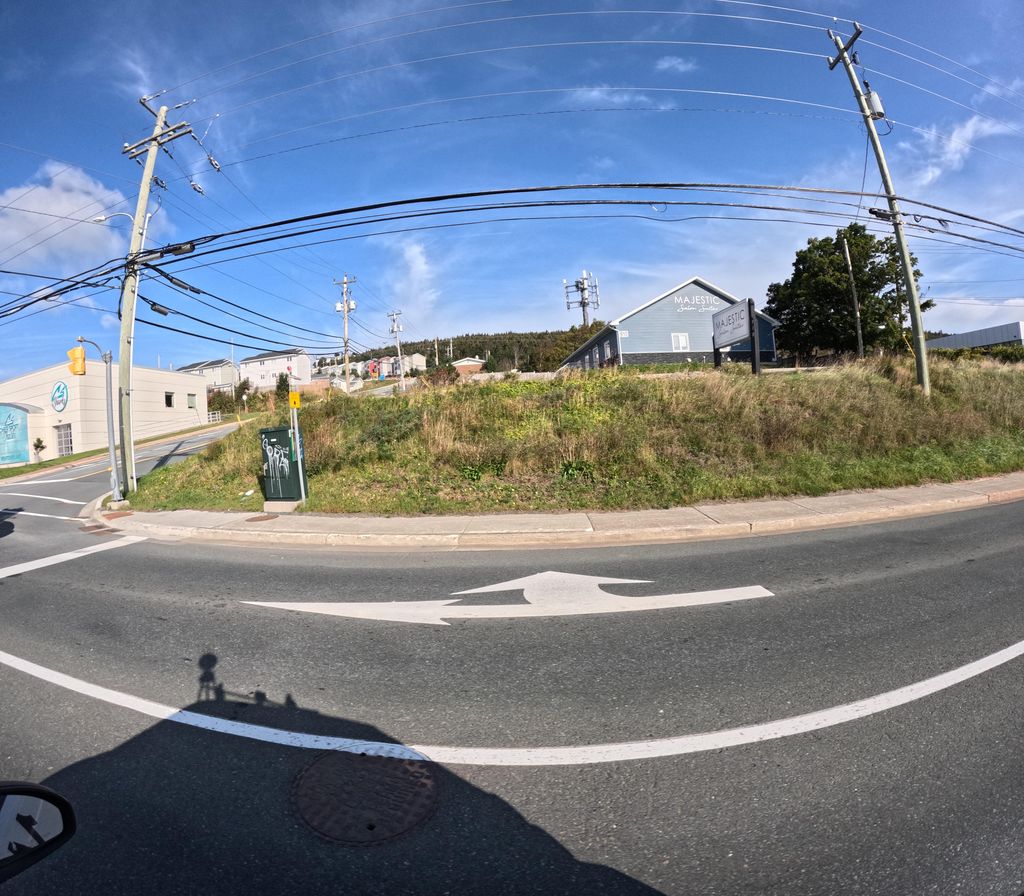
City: st_johns